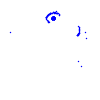
Particle: electron